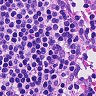
Metastatic tissue present: no